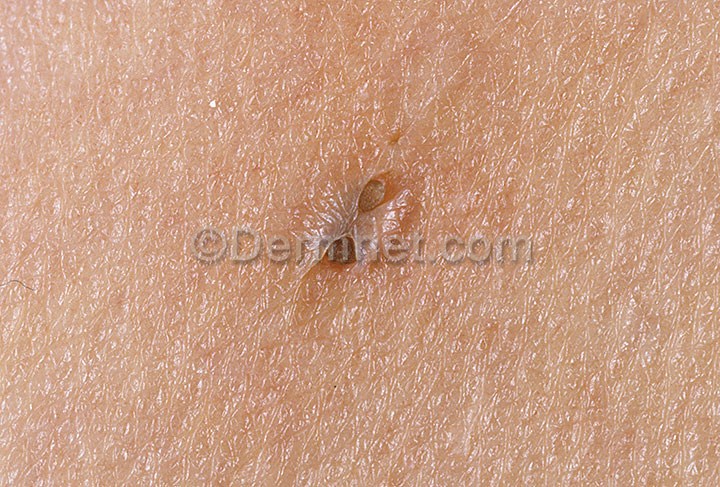
Disease: Acne and Rosacea Photos